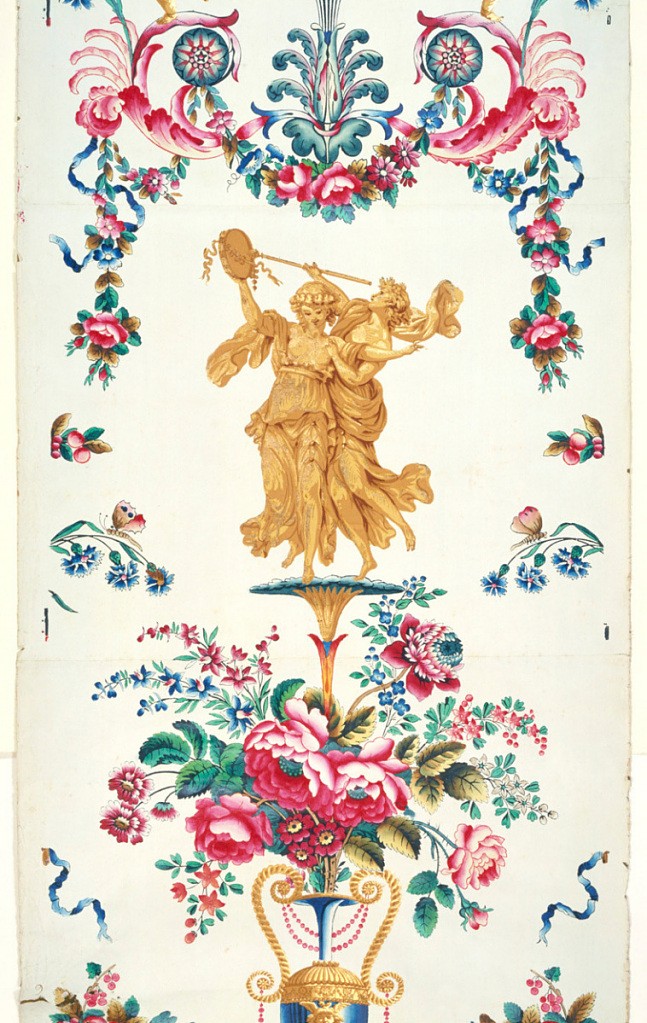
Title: Sidewall
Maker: Jean-Baptiste Réveillon, French, 1725–1811
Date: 1788
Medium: Block printed, hand painted, gilded on handmade paper
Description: Arabesque; with four different classical female figures, with vases, flowers and putti.  Block printed and hand-painted in color with gilded highlights on ungrounded white paper.